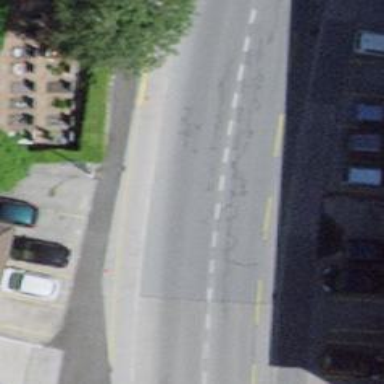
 featuring sidewalks on both sides and dedicated cycle lane on the left."